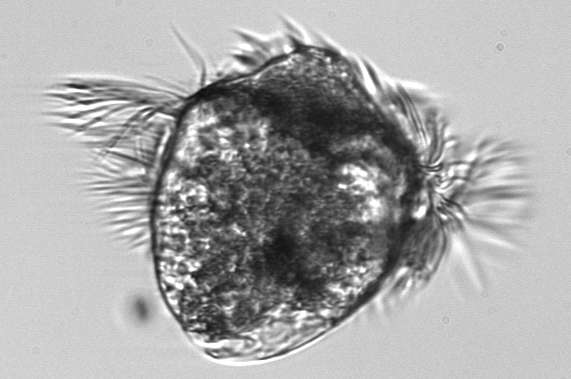
Label: Pelagostrobilidium